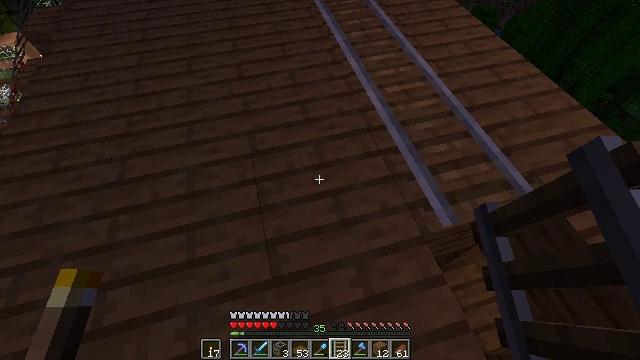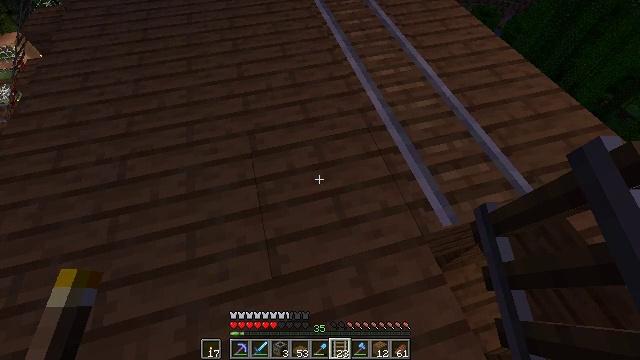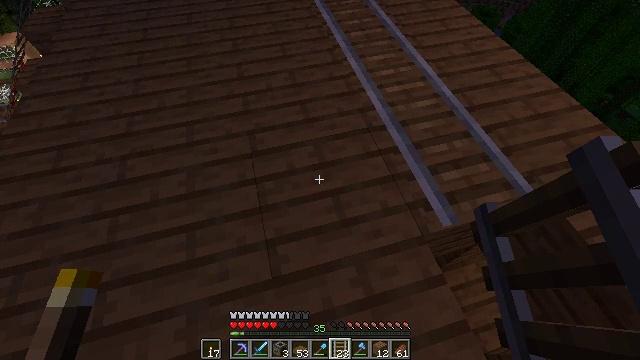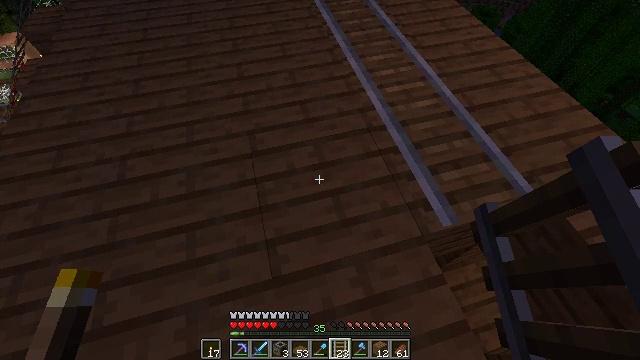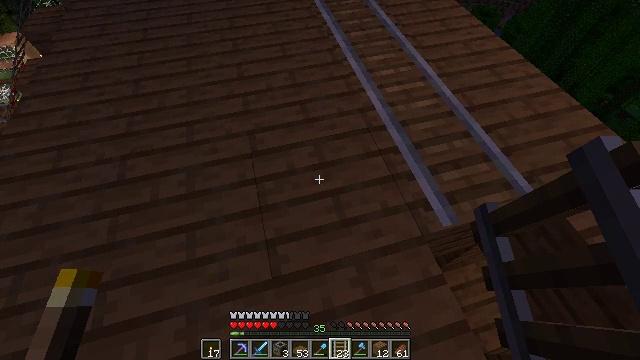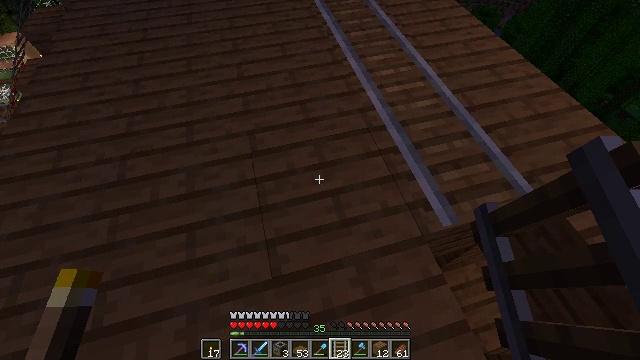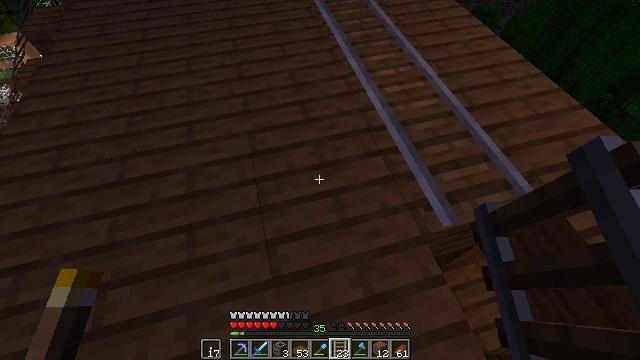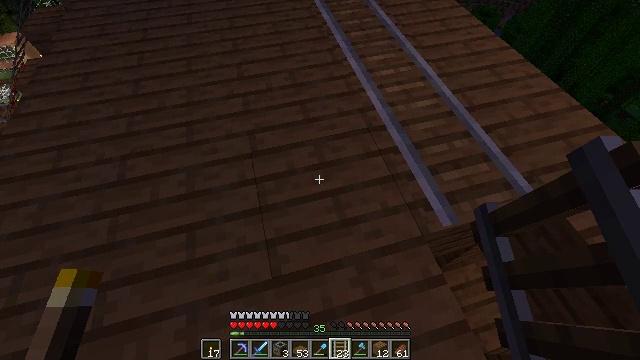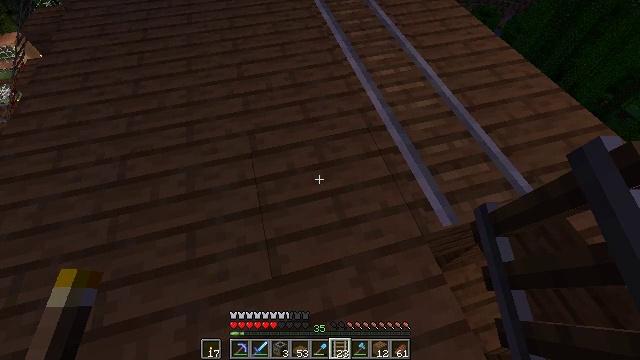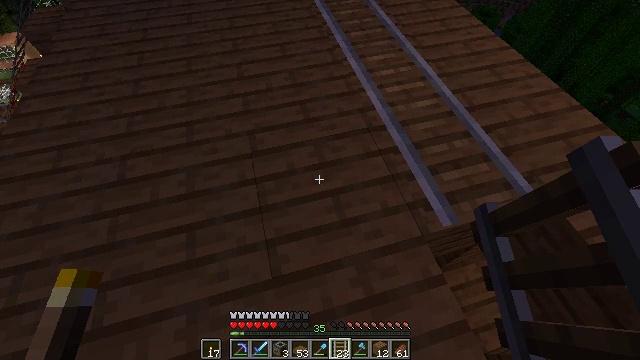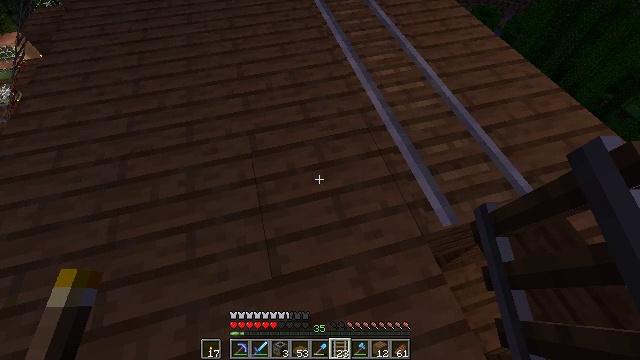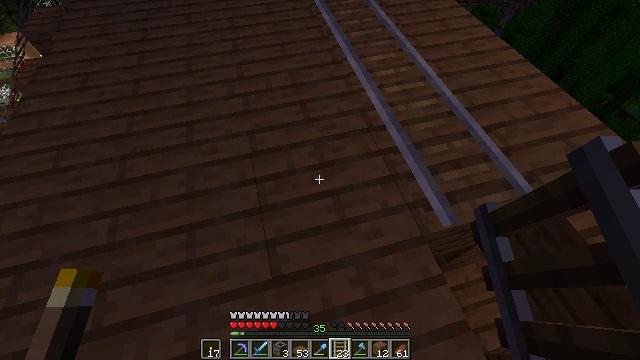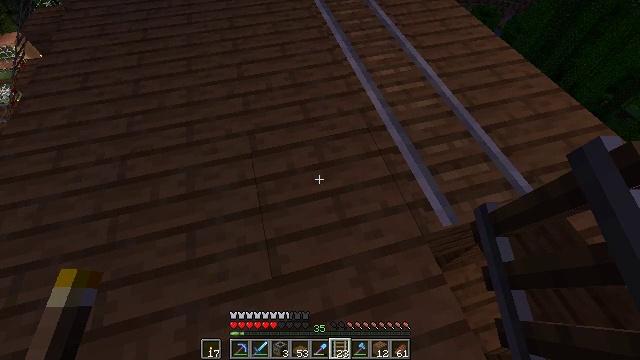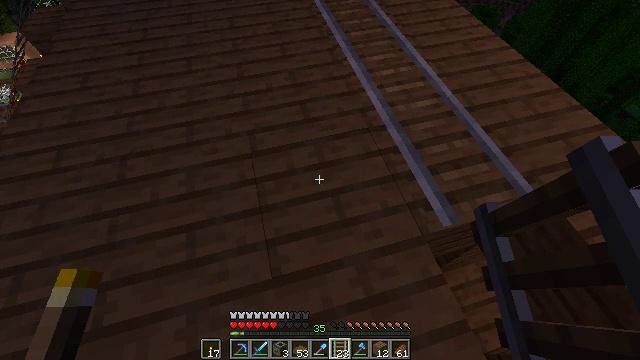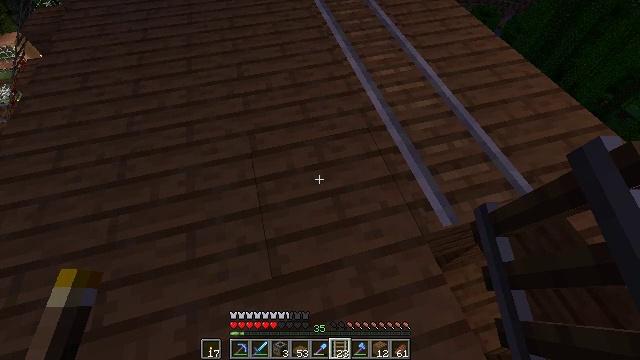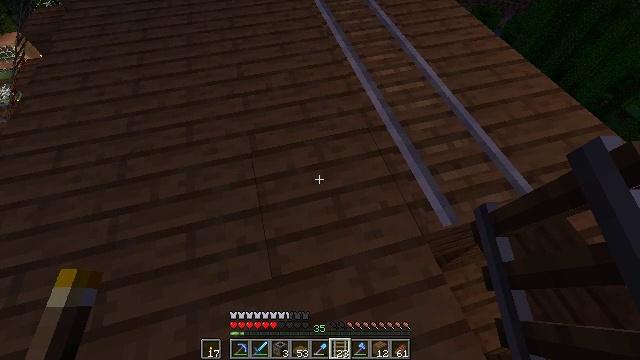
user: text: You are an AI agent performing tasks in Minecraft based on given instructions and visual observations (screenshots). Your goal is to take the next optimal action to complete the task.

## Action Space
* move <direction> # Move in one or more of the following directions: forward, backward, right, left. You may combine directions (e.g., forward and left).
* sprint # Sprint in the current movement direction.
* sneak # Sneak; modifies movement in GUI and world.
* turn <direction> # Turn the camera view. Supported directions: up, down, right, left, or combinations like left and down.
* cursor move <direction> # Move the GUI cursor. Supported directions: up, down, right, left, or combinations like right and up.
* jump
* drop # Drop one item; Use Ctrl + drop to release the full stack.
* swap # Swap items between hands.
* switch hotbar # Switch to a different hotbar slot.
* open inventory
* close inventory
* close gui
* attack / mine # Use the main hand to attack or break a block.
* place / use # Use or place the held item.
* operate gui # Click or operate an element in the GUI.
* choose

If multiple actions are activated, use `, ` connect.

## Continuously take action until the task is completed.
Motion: motion action
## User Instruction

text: Create rabbit stew by crafting it.
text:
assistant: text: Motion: no_op
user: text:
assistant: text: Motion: no_op
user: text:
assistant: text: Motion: no_op
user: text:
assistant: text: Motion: no_op
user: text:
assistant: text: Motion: no_op
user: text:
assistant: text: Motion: no_op
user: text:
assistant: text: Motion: no_op
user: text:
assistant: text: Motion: no_op
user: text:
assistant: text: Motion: no_op
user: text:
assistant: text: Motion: no_op
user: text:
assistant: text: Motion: no_op
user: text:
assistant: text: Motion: no_op
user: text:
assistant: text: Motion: no_op
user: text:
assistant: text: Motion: no_op
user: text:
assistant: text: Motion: no_op
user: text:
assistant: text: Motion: no_op
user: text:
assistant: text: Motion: no_op
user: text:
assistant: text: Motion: no_op
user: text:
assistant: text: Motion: no_op
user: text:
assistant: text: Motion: no_op
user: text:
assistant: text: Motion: no_op
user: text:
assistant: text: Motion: no_op
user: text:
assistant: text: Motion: no_op
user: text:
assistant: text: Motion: no_op
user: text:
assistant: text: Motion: no_op
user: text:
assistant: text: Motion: no_op
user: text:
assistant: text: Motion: no_op
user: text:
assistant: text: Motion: no_op
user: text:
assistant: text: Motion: no_op
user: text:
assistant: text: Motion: no_op